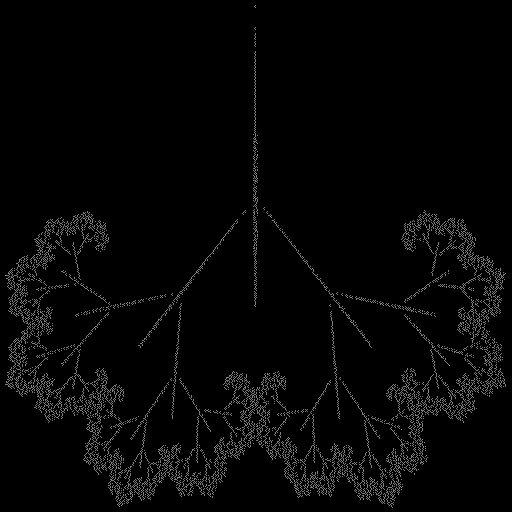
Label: sticks